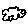
Label: cloud